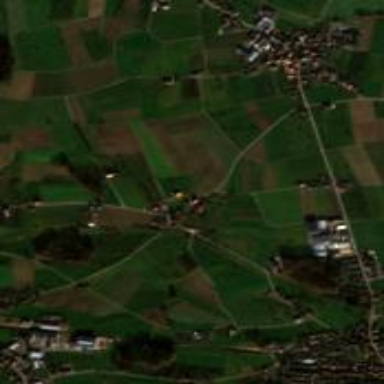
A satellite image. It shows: Small hamlet.